Question: In the Matlab Pie Chart, in categorical data, the results are printed in percentage format.
Is there any way to change this format in rational form? E.g. instead of 50% in a set of 12 data, to print 6/12 instead. Typing format long in the workspace does not solve this.
Even better, can we write both results, i.e. 50% (6/12).
Working example:
'''
X = categorical({'North','South','North','East','South','West'});
pie(X)
'''

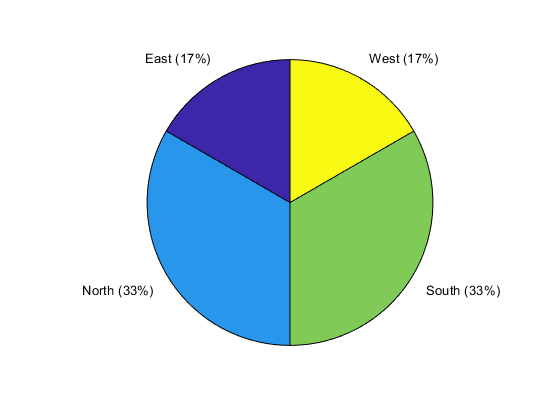
Answer: You can use 'countcats' to get the number of occurrences and make the labels manually:
'''
N = numel(X); % total number of items
n = countcats(X); % number of items per category
cats = categories(X); % unique categories in same order as countcats
labels = arrayfun( @(ii) sprintf('%s (%.0f/%.0f)', cats{ii}, n(ii), N), ...
1:numel(n), 'uni', 0 );
'''
Then make your pie chart
'''
pie(n, labels)
'''